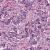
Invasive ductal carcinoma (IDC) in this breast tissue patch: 1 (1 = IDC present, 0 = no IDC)